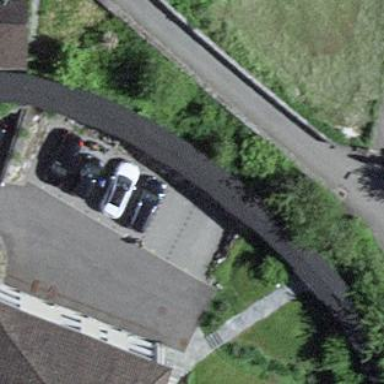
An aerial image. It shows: View of roof of building.